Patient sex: M
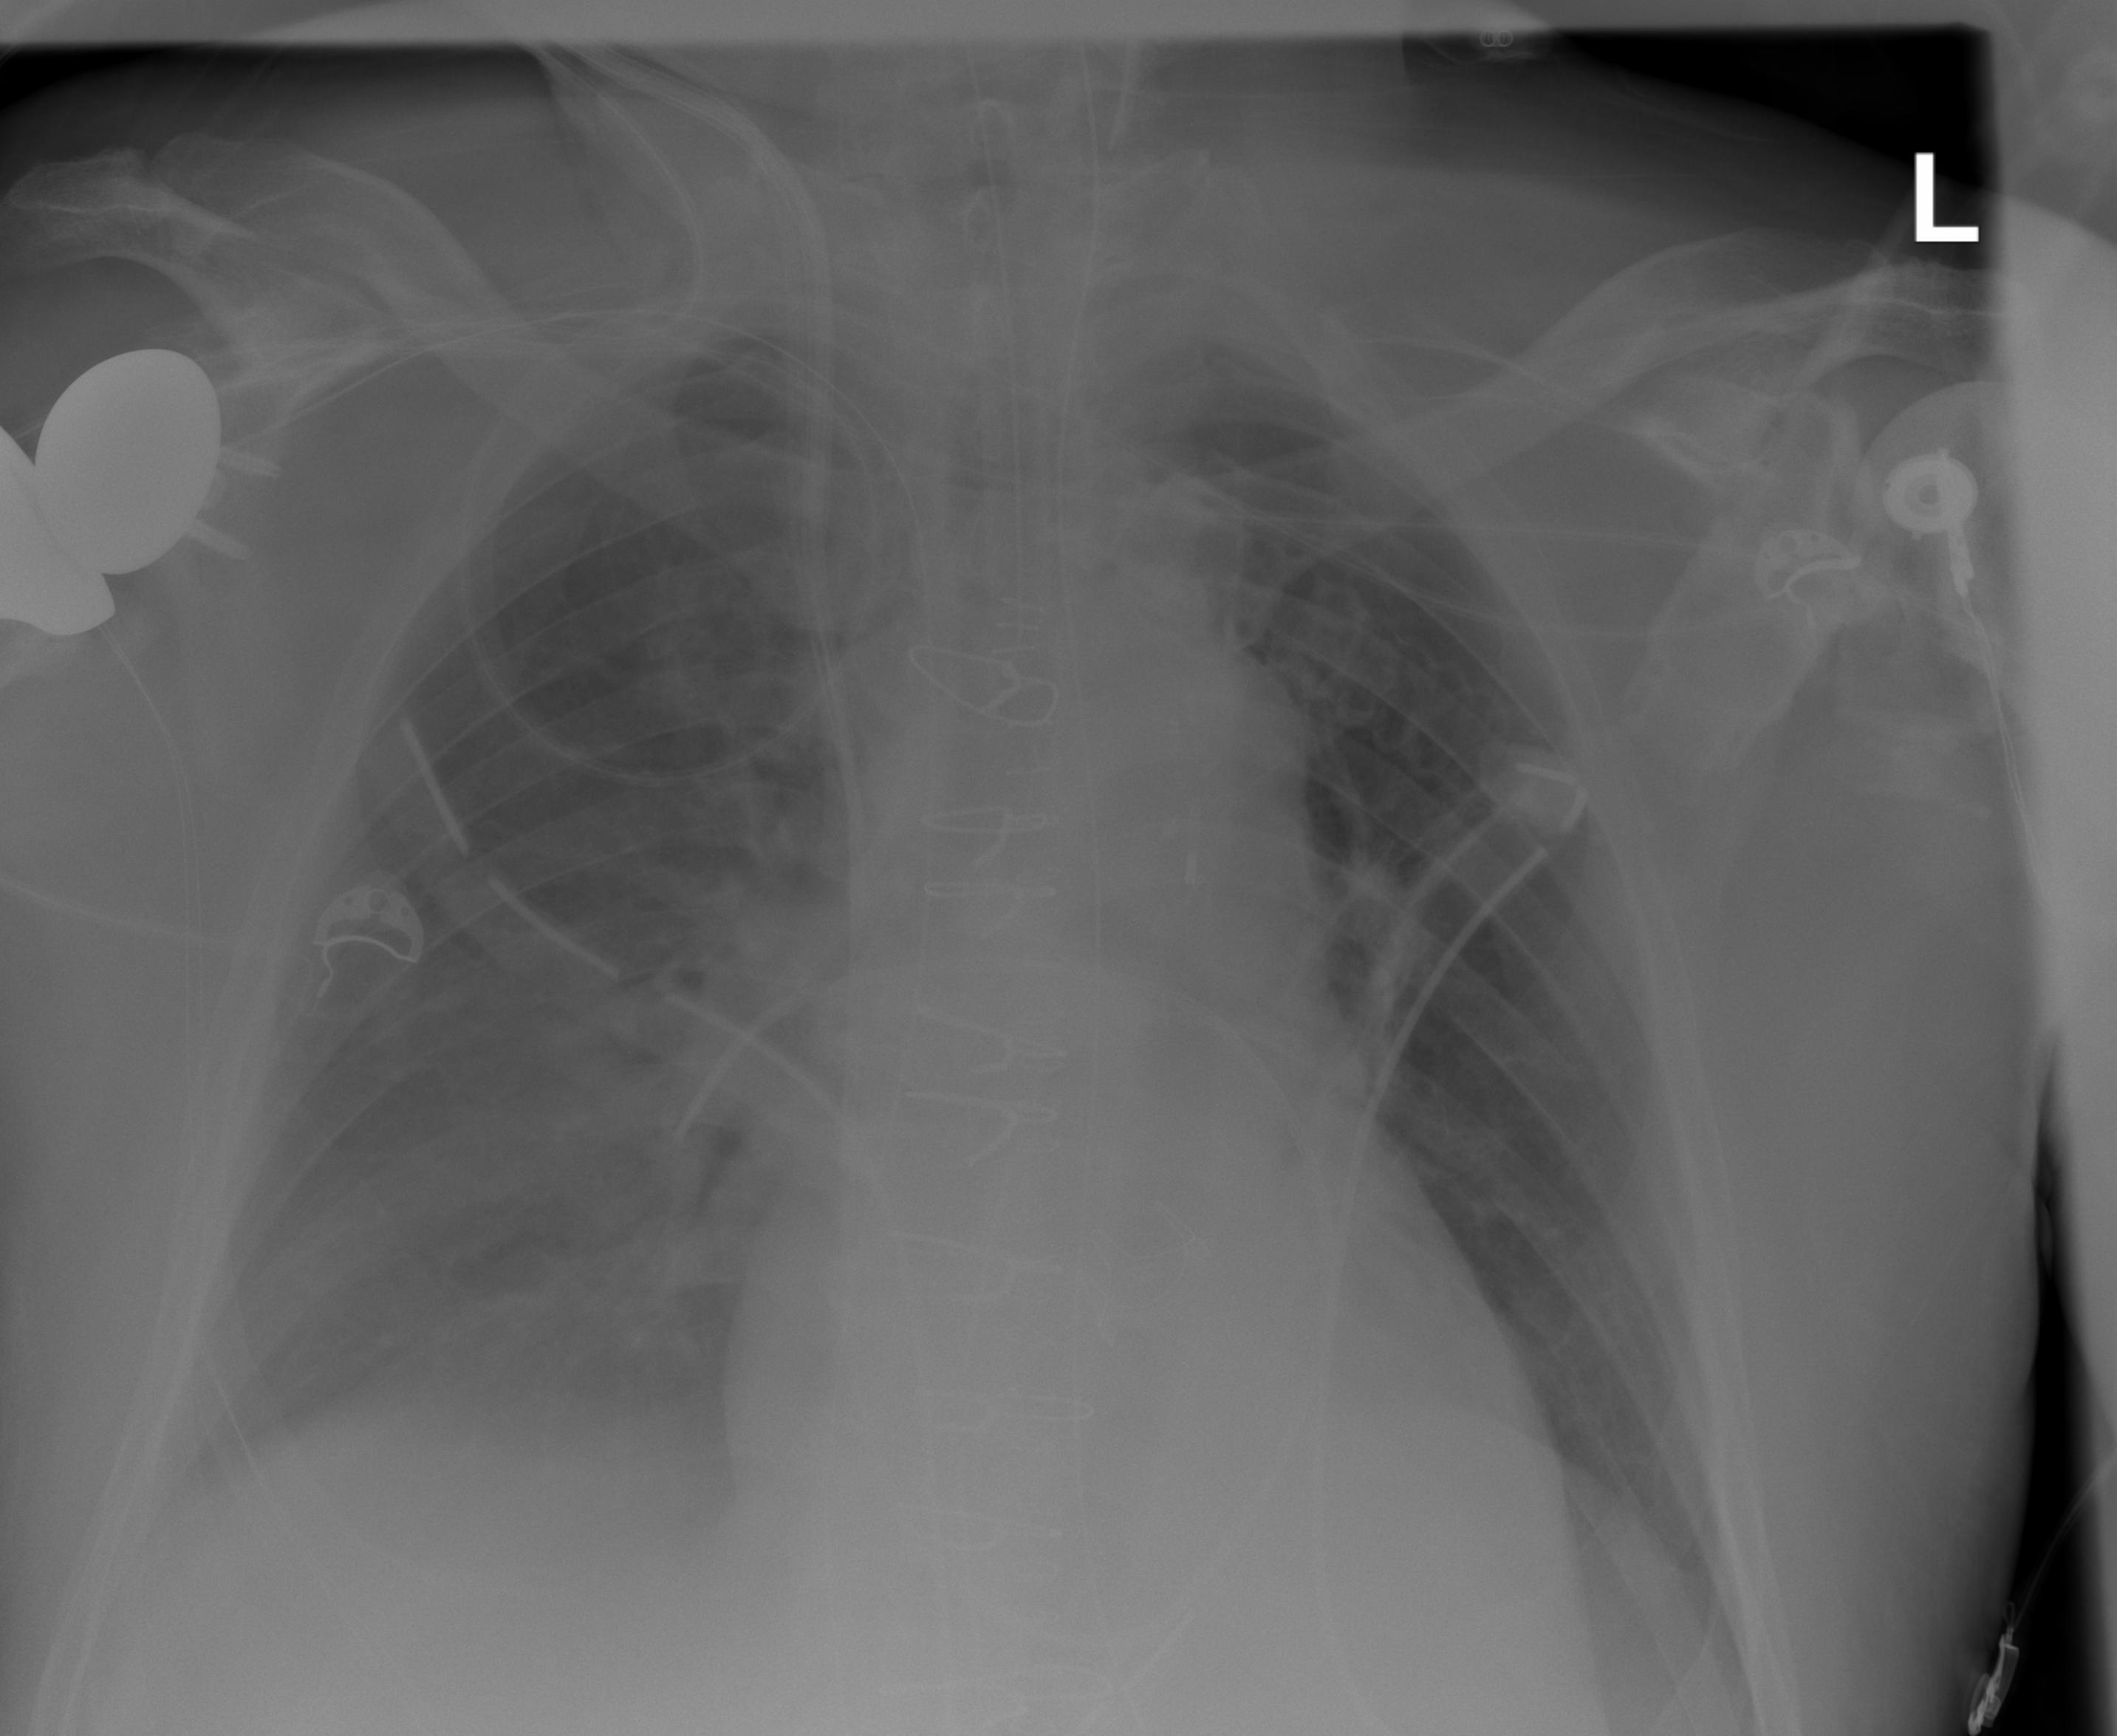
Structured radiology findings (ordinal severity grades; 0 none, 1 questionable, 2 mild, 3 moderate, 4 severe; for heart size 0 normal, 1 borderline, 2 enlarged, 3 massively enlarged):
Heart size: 0
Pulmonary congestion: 2
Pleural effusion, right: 1
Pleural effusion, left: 0
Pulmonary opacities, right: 2
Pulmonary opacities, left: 0
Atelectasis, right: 2
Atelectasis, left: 2